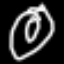
Label: donut